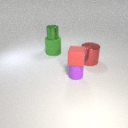
small red rubber cube above small purple rubber cylinder